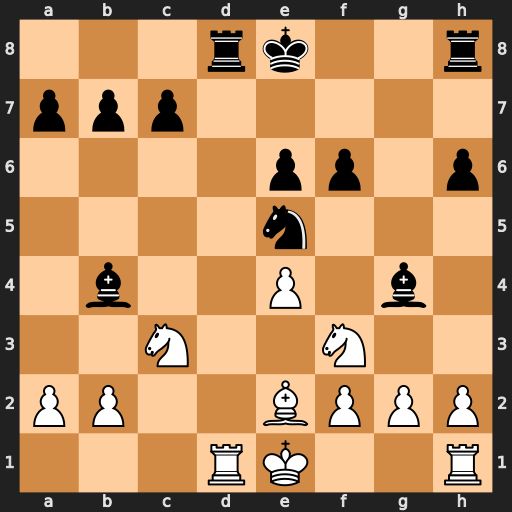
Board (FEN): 3rk2r/ppp5/4pp1p/4n3/1b2P1b1/2N2N2/PP2BPPP/3RK2R
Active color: w
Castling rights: Kk
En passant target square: -
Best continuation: Rxd8+ Kxd8 Nxe5 fxe5 Bxg4